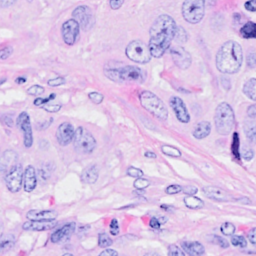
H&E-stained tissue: Breast